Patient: sex M, age 52
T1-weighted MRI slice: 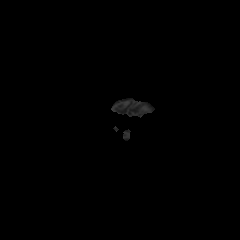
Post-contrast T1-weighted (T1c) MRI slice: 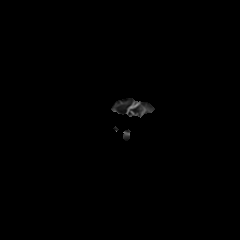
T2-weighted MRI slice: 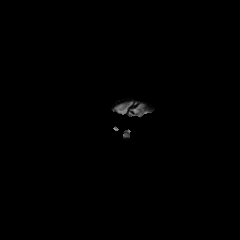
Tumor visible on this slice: no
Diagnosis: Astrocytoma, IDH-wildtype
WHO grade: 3